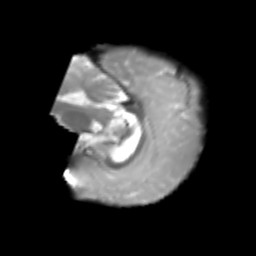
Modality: T2w
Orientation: sagittal
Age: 6
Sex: male
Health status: healthy